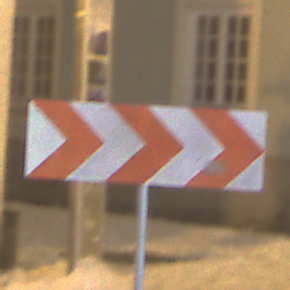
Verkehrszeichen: RichtungstafelnInKurvenGrossLinks
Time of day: Night
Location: Outdoor (Urban)
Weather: Overcast
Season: Winter
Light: Artificial